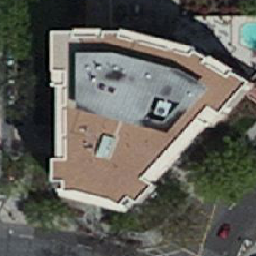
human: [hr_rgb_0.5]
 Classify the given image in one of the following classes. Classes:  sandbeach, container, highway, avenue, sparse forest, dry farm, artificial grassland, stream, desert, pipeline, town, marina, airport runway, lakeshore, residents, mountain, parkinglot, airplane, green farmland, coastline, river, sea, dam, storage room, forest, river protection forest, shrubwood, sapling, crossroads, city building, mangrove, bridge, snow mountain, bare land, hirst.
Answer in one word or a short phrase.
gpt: city building